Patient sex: M
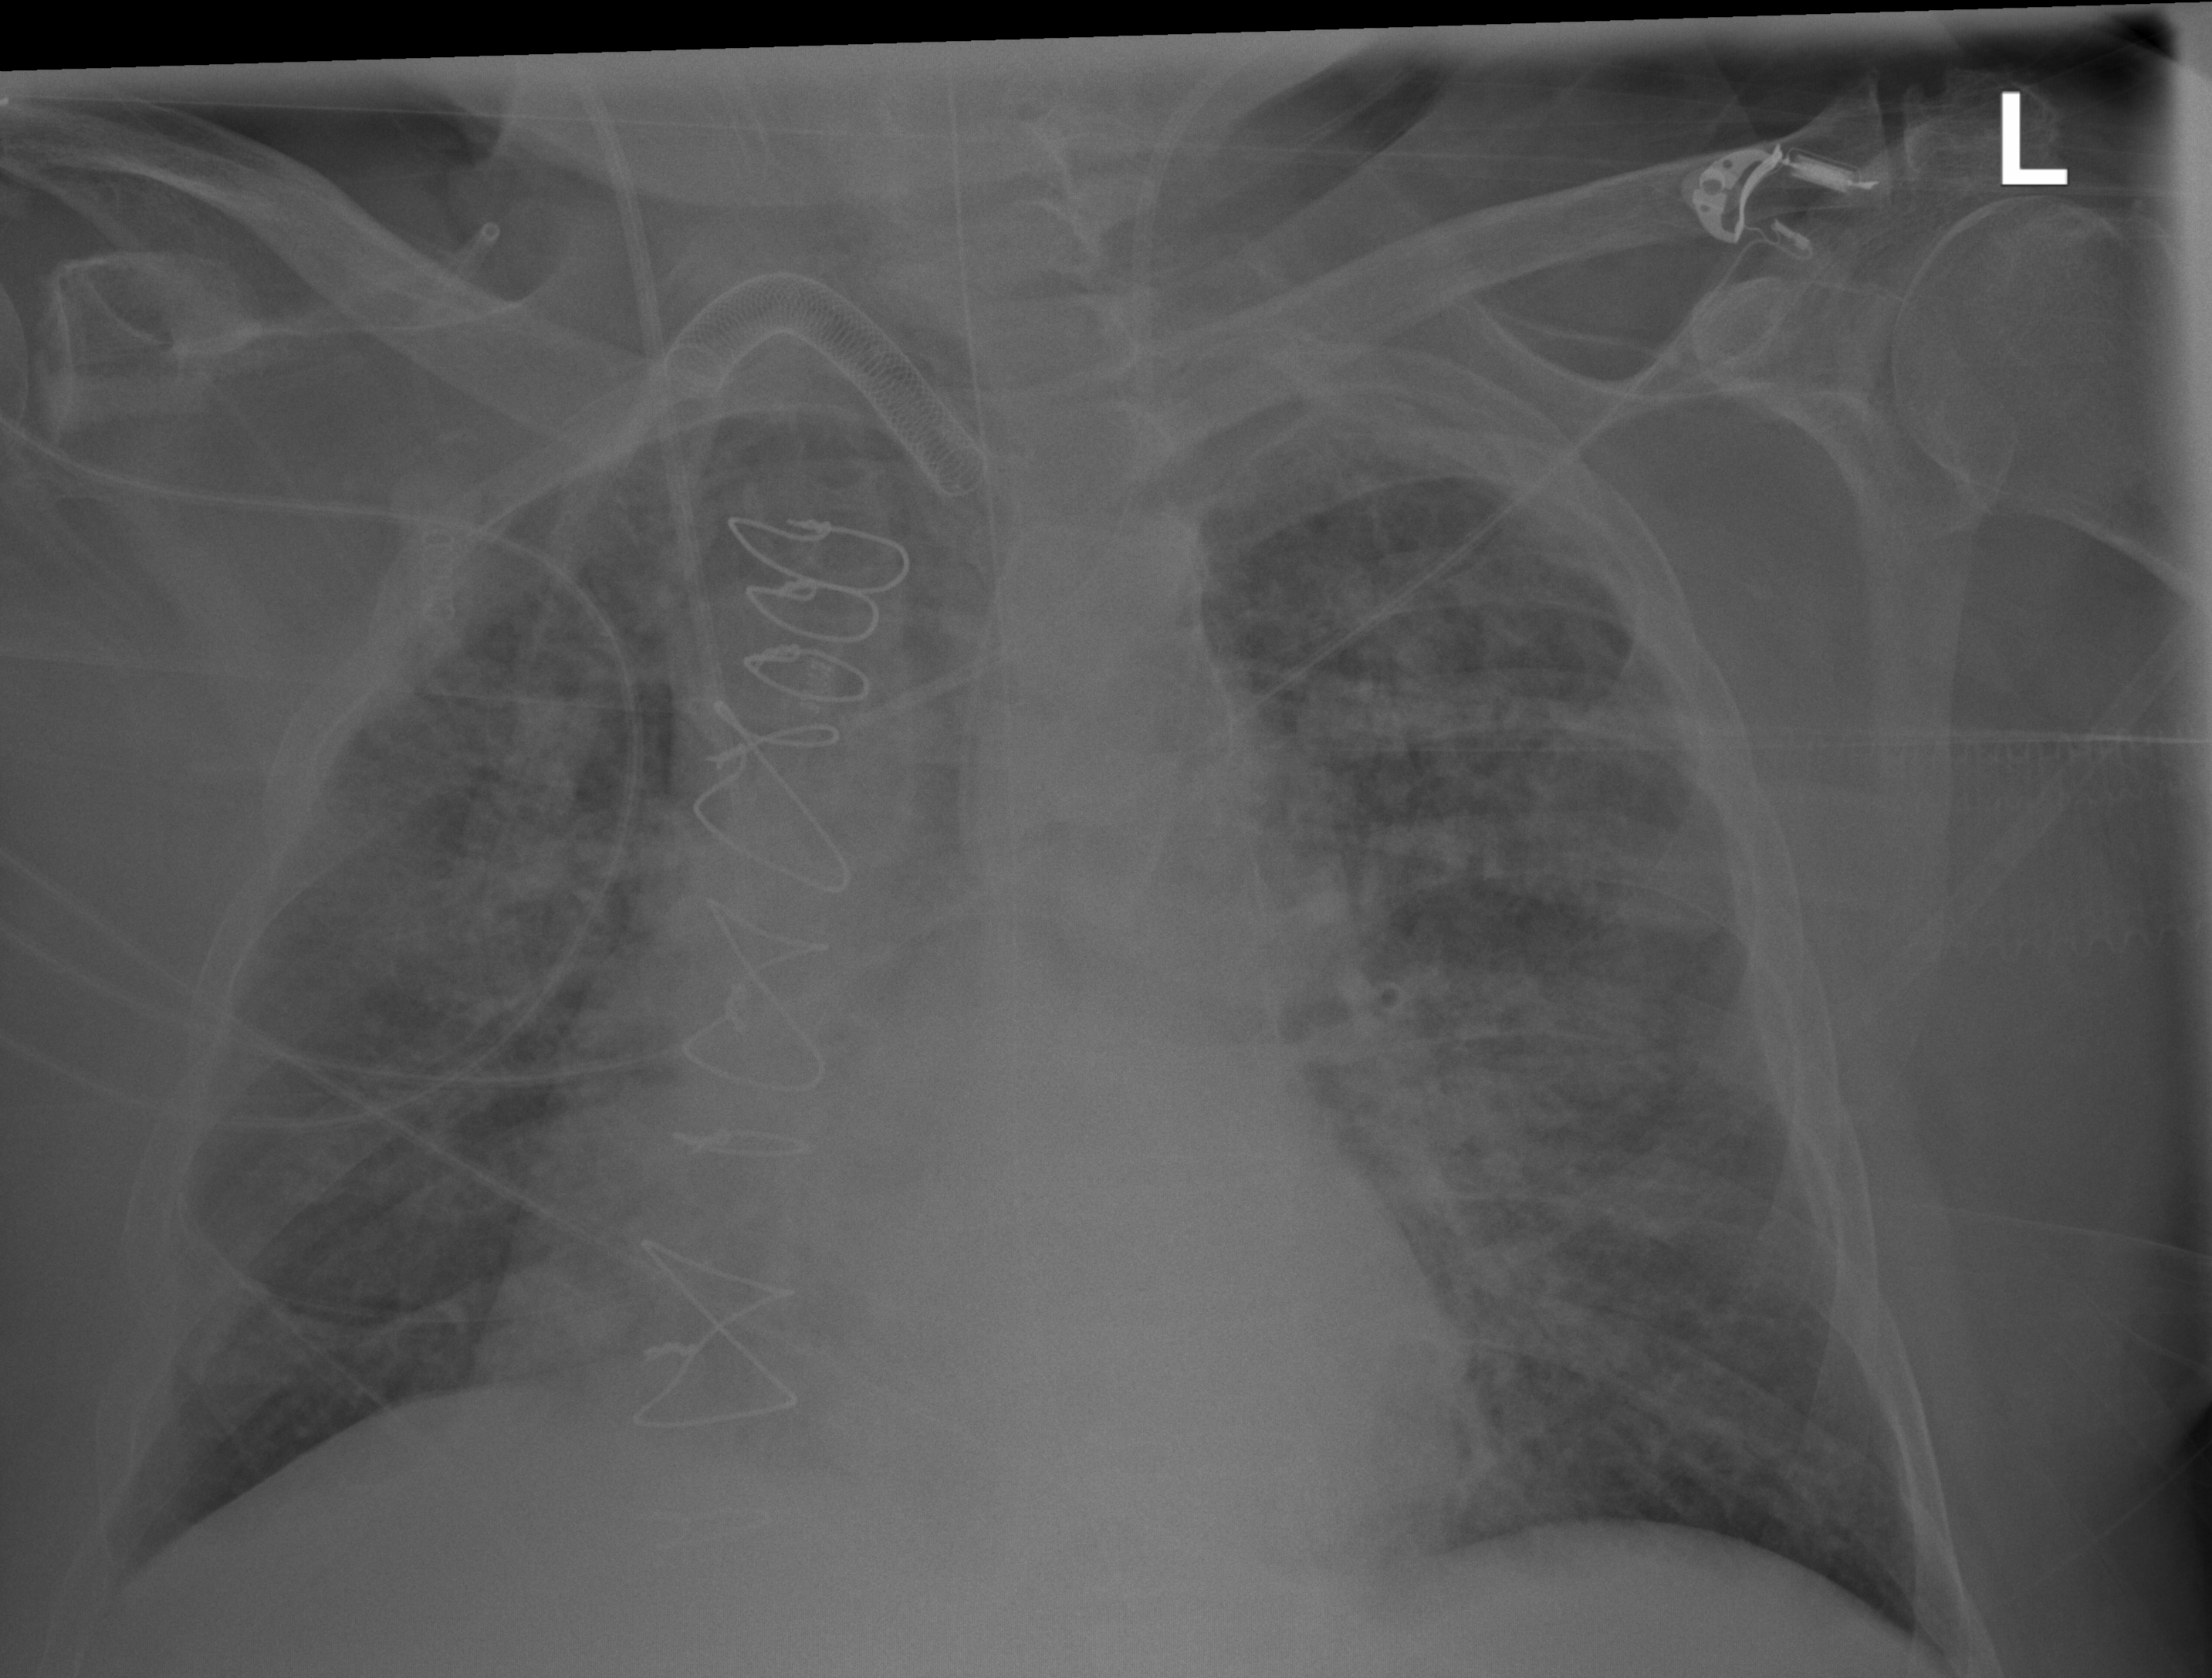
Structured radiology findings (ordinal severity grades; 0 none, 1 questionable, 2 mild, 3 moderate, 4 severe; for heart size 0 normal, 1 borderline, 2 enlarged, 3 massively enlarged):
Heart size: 2
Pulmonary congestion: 2
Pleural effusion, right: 1
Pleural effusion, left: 0
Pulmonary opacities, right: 3
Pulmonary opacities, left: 3
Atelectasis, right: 3
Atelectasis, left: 3